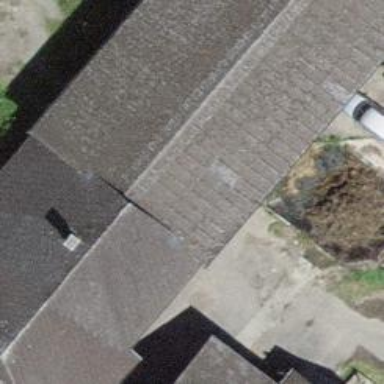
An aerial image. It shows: Barn.